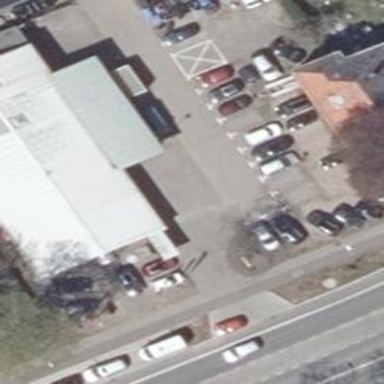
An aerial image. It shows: Fuel station.